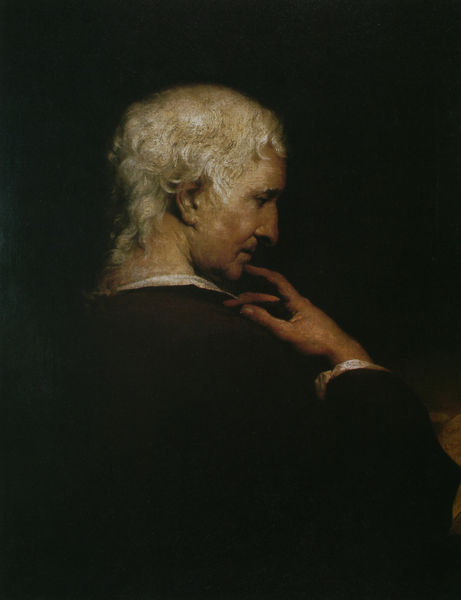
Titel: Christopher Nugent, M. D.
Künstler: James Barry
Standort: Bath
Institution: Victoria Art Gallery
Schlagwörter: dunkel, gemälde, hand, haut, kopf, mann, schatten, umhang, weiß, aquarell, sitzen, braun, daumen, finger, frisur, geste, grau, haar, hintergrund, kleid, licht, mund, nase, ohr, profil, schwarz, stirn, tisch, blick, beige, hochformat, malerei, anzug, hemd, jacke, arm, inkarnat, kleidung, kragen, ärmel, bild, bildnis, hals, portrait, porträt, öl, auge, gewand, haare, mantel, pose, sitzend, augenbrauen, gebeugt, kinn, kontrast, lippen, locken, rechts, düster, sitz, van gogh, nacken, men, oil, white, black, collar, dark, dress, face, gray, green, grey, hair, noir, nose, old, painting, robe, seat, seated, sit, sitting, sleeve, woman, zeigefinger, zopf, glanz, lesen, melancholisch, looking, oil painting, picture, pink, brown, nachdenklich, sinnieren, wange, augenbraue, denkend, denkerpose, nachdenken, sinnierend, leuchten, unten, abgewandt, denken, stich, seite, denker, leinwand, manschette, posieren, nasenloch, halbglatze, schläfe, profile, männlich, sad, brief, flesh, man, roman, skin, ear, head, young, eyes, noble, light, night, side, gaze, shadow, chin, coat, elderly, mouth, realism, wrinkles, grieche, old man, curls, jacket, curl, leaning, reading, person, cloak, neck, plan, renaissance, planning, balding, ears, shine, study, thinking, map, english, read, unterkleid, eye, fingers, lips, graues haar, sinnen, weißes haar, canvas, paint, space, dutch, cheek, eyebrows, composition, gentleman, caravaggio, hellhäutig, fingernagel, rich, tan, academic, gesture, shirt, pray, frieze, faded, europe, pain, self portrait, middle age, pensive, thinker, deliberative, halfportrait, european, tired, age, thought, thoughtful, portrai, wrinkle, grey hair, e, 1800, 19th century, portait, d, think, ritratto di spalla, nero, poartrait, 18th century, rembrandt, index finger, wrist, eighteenth century, ha, t, seventeenth century, eyes open, portraiture, protrait, jaw, white hair, guy, nack, paiting, b, thumb, oils, w, whtie, pondering, concerned, interesting, v, h, u, dim, x, rennaisance, curious, introspective, heair, white shirt, 'hair, chnin, reneaissance, reflecting, caucasian, roman nose, scalp, wondering, black coat, jefferson, white man, black gown, closed eye, wonder, meditate, meditating, velsaques, decide, evolved, resulant, side profile, elderly man, wrinkly, ancien, 고민, 영국남자, 개강전날, ergrautes haar